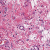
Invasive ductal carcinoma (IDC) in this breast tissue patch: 1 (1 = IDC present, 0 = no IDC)